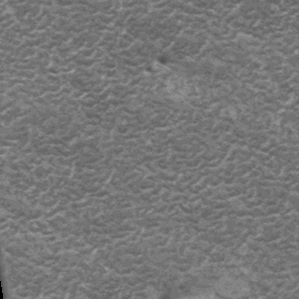
Label: frost